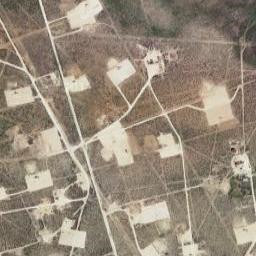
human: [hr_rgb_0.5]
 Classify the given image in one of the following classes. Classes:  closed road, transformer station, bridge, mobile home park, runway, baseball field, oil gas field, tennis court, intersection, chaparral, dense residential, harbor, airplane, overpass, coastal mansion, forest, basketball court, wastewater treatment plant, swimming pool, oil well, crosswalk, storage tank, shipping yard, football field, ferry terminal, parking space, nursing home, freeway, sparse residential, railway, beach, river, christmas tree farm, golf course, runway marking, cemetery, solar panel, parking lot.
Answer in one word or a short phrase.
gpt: oil gas field